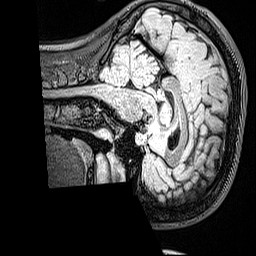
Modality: FLAIR
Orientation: sagittal
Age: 20
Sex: female
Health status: healthy
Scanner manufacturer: siemens
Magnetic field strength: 3 T
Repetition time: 5 s
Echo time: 0.388 s